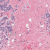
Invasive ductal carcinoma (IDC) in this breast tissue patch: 1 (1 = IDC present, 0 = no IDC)